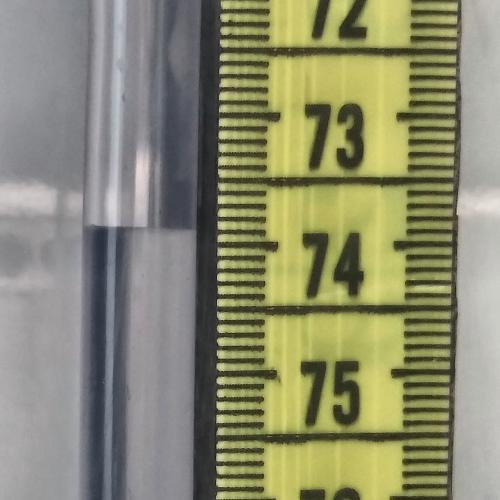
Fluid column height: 73.9 cm